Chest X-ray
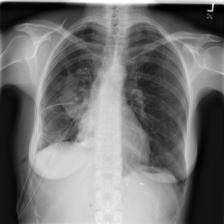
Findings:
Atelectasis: negative
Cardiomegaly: negative
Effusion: negative
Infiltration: negative
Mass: negative
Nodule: negative
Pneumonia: negative
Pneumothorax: negative
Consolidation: negative
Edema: negative
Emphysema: negative
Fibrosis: negative
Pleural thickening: negative
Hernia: negative